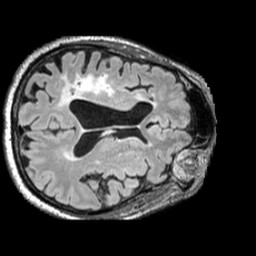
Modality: FLAIR
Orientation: axial
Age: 64
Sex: male
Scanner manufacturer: siemens
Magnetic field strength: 3 T
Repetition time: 5 s
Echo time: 0.387 s